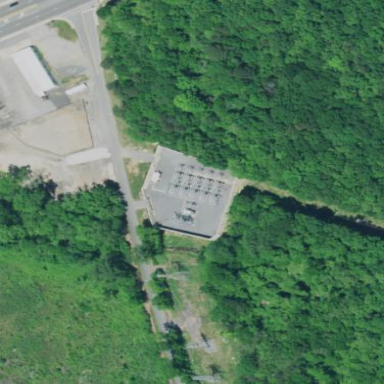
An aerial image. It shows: Distribution level power substation enclosed by wall.